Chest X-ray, PA view. Patient: 48 years old, sex M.
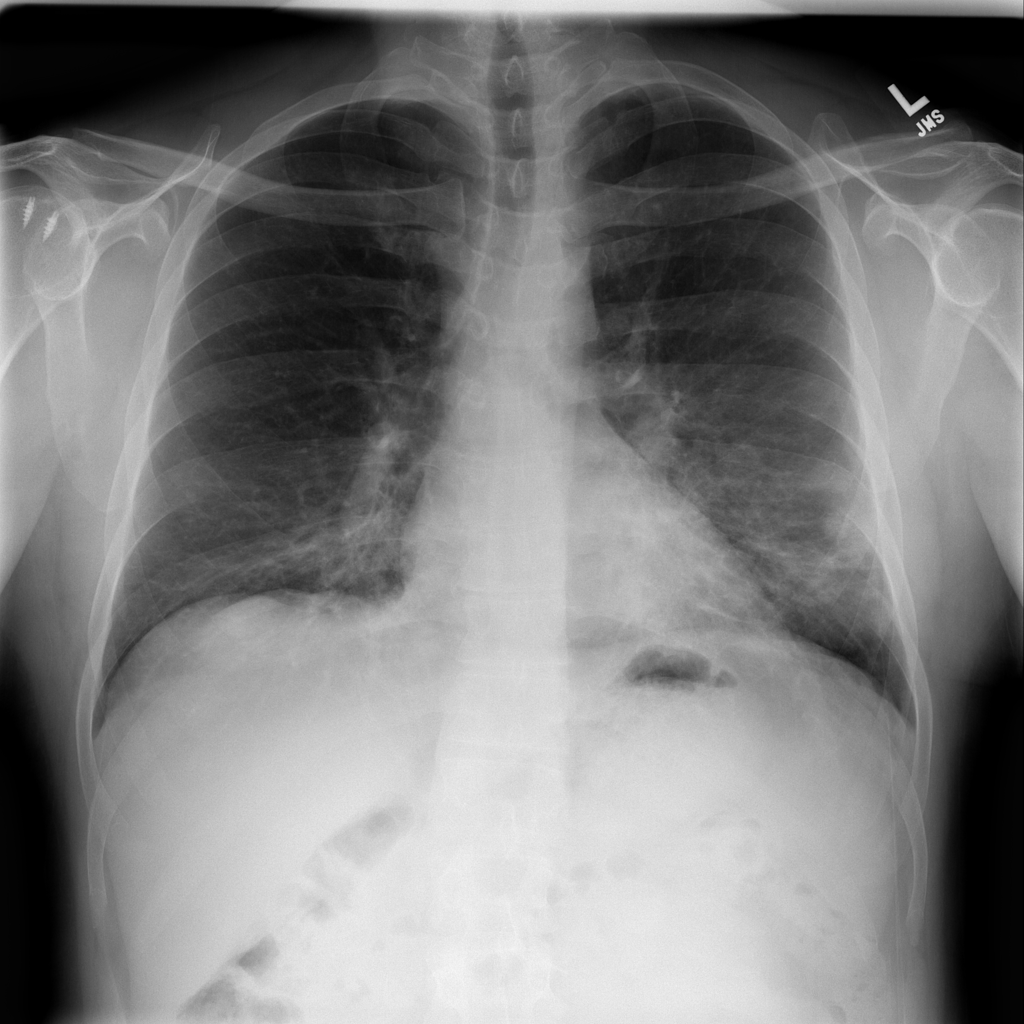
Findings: Mass